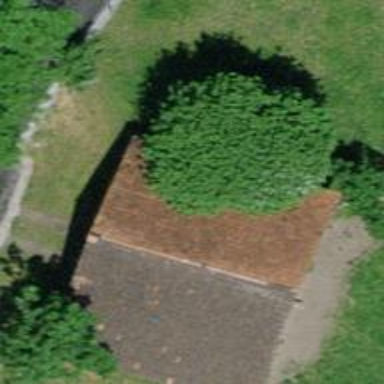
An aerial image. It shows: Shed building.